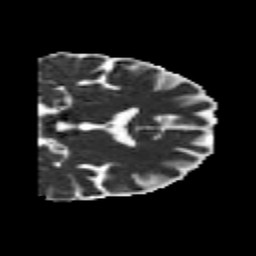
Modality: MD
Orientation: coronal
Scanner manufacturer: siemens
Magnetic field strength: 3 T
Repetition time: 6.8 s
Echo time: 0.093 s